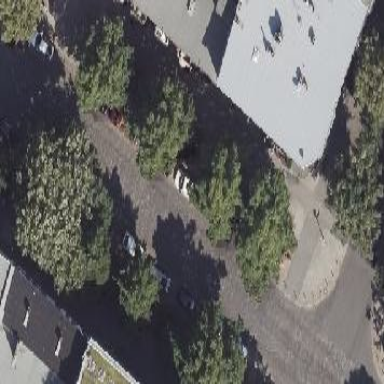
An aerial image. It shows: Street-side parking area with sett surface.